Question: Sounds like it makes no sense in ZeroMQ to work with sockets in terms of traditional UNIX sockets. I designed an architecture for a distributed search algorithm based on a wrong perception of ZeroMQ. In my program, there is an agent responsible of monitoring other agents and collect their data. Real data will be transferred between agents following PULL-PUSH or PUB-SUB pattern. Each agent have a PULL socket listening on for incoming messages. Each messages includes an ID number which specifies the sender identification.
At initialization stage, monitor is supposed to listen on its REP socket. Each agent will connect to monitor's well-known REP socket and introduce itself (sends his ID number and the port number the agent is listening on). The monitor stores all data about agents in a records of three fields: '<ID, IP, port>'. (This is where I have problem with ZMQ.) When certain count of agents become ready, the monitor sends all data (each agent's '<IP,ID,port>') to all agents. The last step is done by a PUB-SUB pattern between agents and monitor.
This image may help to get an idea what I meant to implement:

In above picture, the monitor should send it's table to everybody. The key question is how to get public IP address of a requester (any agent) in a REQ-REP pattern? All agents bind to their local host (127.0.0.1). They're supposed to be distributed on arbitrary number of host. So AFAIK they need to know public IP of each other.
In the case that no solution exists, any help on redesigning architecture is appropriate.
A candidate solution I can think of, is to modify each agent to bind to his/her public IP instead of 'localhost'. If there is a magic way of getting public IP address, any agent can send his address to the monitor.
Currently the agent obtains its public IP address and sends it via message to server:
'''
std::string AIT::ABT_Socket::getIP() {
std::string address = "";
FILE * fp = popen("ifconfig", "r");
if (fp) {
char *p = NULL, *e;
size_t n;
while ((getline(&p, &n, fp) > 0) && p) {
if (p = strstr(p, "inet addr:")) {
p += 10;
if (e = strchr(p, ' ')) {
*e = '';
return std::string(p);
address = std::string(p);
}
}
}
}
pclose(fp);
return address;
}
'''
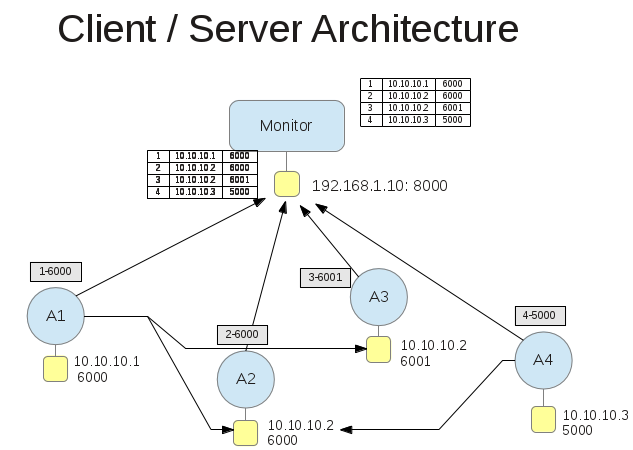
Answer: boost can determine your IP address in a portable manner as follows:
'''
tcp::resolver resolver(io_service);
tcp::resolver::query query(boost::asio::ip::host_name(), "");
tcp::resolver::iterator iter = resolver.resolve(query);
tcp::resolver::iterator end; // End marker.
while (iter != end)
{
tcp::endpoint ep = *iter++;
std::cout << ep << std::endl;
}
'''
But that doesn't mean it's an easy fix - what if the box has multiple IPs/NICs/WAN/LAN etc.... When I had a similar situation recently, I forced the caller to explicitly provide the desired IP and port on the command line, then shared it when connecting to other processes on other hosts (in my case, via HTTP).